Question: I have 'n' points and have to find the maximum united area between 'k' points ('k <= n'). So, its the sum of those points area minus the common area between them.

Suppose we have 'n=4, k=2'. As illustrated in the image above, the areas are calculated from each point to the origin and, the final area is the sum of the B area with the D are (only counting the area of their intersection once). No point is dominated
I have implemented a bottom-up dynamic programming algorithm, but it has an error somewhere. Here is the code, that prints out the best result:
'''
#include <stdio.h>
#include <stdlib.h>
#include <string.h>
typedef struct point {
double x, y;
} point;
struct point *point_ptr;
int n, k;
point points_array[1201];
point result_points[1201];
void qsort(void *base, size_t nitems, size_t size,
int (*compar)(const void *, const void *));
int cmpfunc(const void *a, const void *b) {
point *order_a = (point *)a;
point *order_b = (point *)b;
if (order_a->x > order_b->x) {
return 1;
}
return -1;
}
double max(double a, double b) {
if (a > b) {
return a;
}
return b;
}
double getSingleArea(point p) {
return p.x * p.y;
}
double getCommonAreaX(point biggest_x, point new_point) {
double new_x;
new_x = new_point.x - biggest_x.x;
return new_x * new_point.y;
}
double algo() {
double T[k][n], value;
int i, j, d;
for (i = 0; i < n; i++) {
T[0][i] = getSingleArea(points_array[i]);
}
for (j = 0; j < k; j++) {
T[j][0] = getSingleArea(points_array[0]);
}
for (i = 1; i < k; i++) {
for (j = 1; j < n; j++) {
for (d = 0; d < j; d++) {
value = getCommonAreaX(points_array[j - 1], points_array[j]);
T[i][j] = max(T[i - 1][j], value + T[i - 1][d]);
}
}
}
return T[k - 1][n - 1];
}
void read_input() {
int i;
fscanf(stdin, "%d %d
", &n, &k);
for (i = 0; i < n; i++) {
fscanf(stdin, "%lf %lf
", &points_array[i].x, &points_array[i].y);
}
}
int main() {
read_input();
qsort(points_array, n, sizeof(point), cmpfunc);
printf("%.12lf
", algo());
return 0;
}
'''
with the input:
'''
5 3
0.376508963445 0.437693410334
0.948798695015 0.352125307881
0.<PHONE> 0.493630156084
0.<PHONE> 0.951299438575
0.235041868262 0.438197791997
'''
where the first number equals 'n', the second 'k' and the following lines the 'x' and 'y' coordinates of every point respectively, the result should be: '0.381410589193',
whereas mine is '0.366431740966'. So I am missing a point?
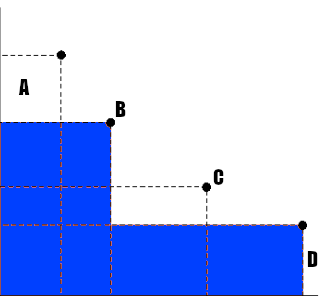
Answer: This is a neat little problem, thanks for posting! In the remainder, I'm going to assume no point is , that is, there are no points 'c' such that there exists a point 'd' with 'c.x < d.x' and 'c.y < d.y'. If there are, then it is never optimal to use 'c' (why?), so we can safely ignore any dominated points. None of your example points are dominated.
Your problem exhibits optimal substructure: once we have decided which item is to be included in the first iteration, we have the same problem again with 'k - 1', and 'n - 1' (we remove the selected item from the set of allowed points). Of course the pay-off depends on the set we choose - we do not want to count areas twice.
I propose we pre-sort all point by their x-value, in increasing order. This ensures the value of a selection of points can be computed as piece-wise areas. I'll illustrate with an example: suppose we have three points, '(x1, y1), ..., (x3, y3)' with values '(2, 3), (3, 1), (4, .5)'. Then the total area covered by these points is '(4 - 3) * .5 + (3 - 2) * 1 + (2 - 0) * 3'. I hope it makes sense in a graph:
<URL>
By our assumption that there are no dominated points, we will always have such a weakly decreasing figure. Thus, pre-sorting solves the entire problem of "counting areas twice"!
Let us turn this into a dynamic programming algorithm. Consider a set of 'n' points, labelled '{p_1, p_2, ..., p_n}'. Let 'd[k][m]' be the maximum area of a subset of size 'k + 1' where the '(k + 1)'-th point in the subset is point 'p_m'. Clearly, 'm' cannot be chosen as the '(k + 1)'-th point if 'm < k + 1', since then we would have a subset of size less than 'k + 1', which is never optimal. We have the following recursion,
'''
d[k][m] = max {d[k - 1][l] + (p_m.x - p_l.x) * p_m.y, for all k <= l < m}.
'''
The initial cases where 'k = 1' are the rectangular areas of each point. The initial cases together with the updating equation suffice to solve the problem. I estimate the following code as 'O(n^2 * k)'. The term squared in 'n' can probably be lowered as well, as we have an ordered collection and might be able to apply a binary search to find the best subset in 'log n' time, reducing 'n^2' to 'n log n'. I leave this to you.
In the code, I have re-used my notation above where possible. It is a bit terse, but hopefully clear with the explanation given.
'''
#include <stdio.h>
typedef struct point
{
double x;
double y;
} point_t;
double maxAreaSubset(point_t const *points, size_t numPoints, size_t subsetSize)
{
// This should probably be heap allocated in your program.
double d[subsetSize][numPoints];
for (size_t m = 0; m != numPoints; ++m)
d[0][m] = points[m].x * points[m].y;
for (size_t k = 1; k != subsetSize; ++k)
for (size_t m = k; m != numPoints; ++m)
for (size_t l = k - 1; l != m; ++l)
{
point_t const curr = points[m];
point_t const prev = points[l];
double const area = d[k - 1][l] + (curr.x - prev.x) * curr.y;
if (area > d[k][m]) // is a better subset
d[k][m] = area;
}
// The maximum area subset is now one of the subsets on the last row.
double result = 0.;
for (size_t m = subsetSize; m != numPoints; ++m)
if (d[subsetSize - 1][m] > result)
result = d[subsetSize - 1][m];
return result;
}
int main()
{
// I assume these are entered in sorted order, as explained in the answer.
point_t const points[5] = {
{0.<PHONE>, 0.951299438575},
{0.<PHONE>, 0.493630156084},
{0.235041868262, 0.438197791997},
{0.376508963445, 0.437693410334},
{0.948798695015, 0.352125307881},
};
printf("%f
", maxAreaSubset(points, 5, 3));
}
'''
Using the example data you've provided, I find an optimal result of '0.381411', as desired.